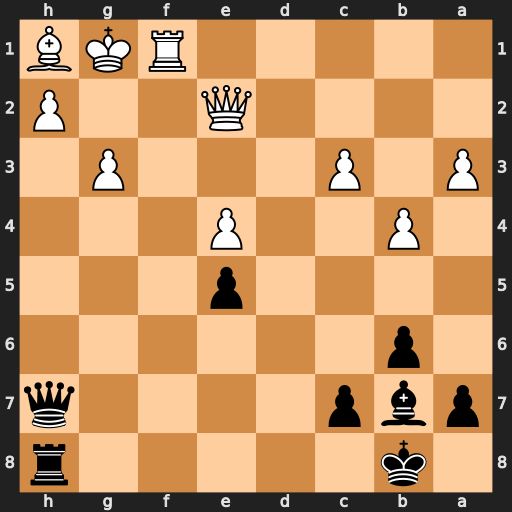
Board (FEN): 1k5r/pbp4q/1p6/4p3/1P2P3/P1P3P1/4Q2P/5RKB
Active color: b
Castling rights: -
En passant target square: -
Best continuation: Ba6 c4 Bxc4 Rf8+ Rxf8